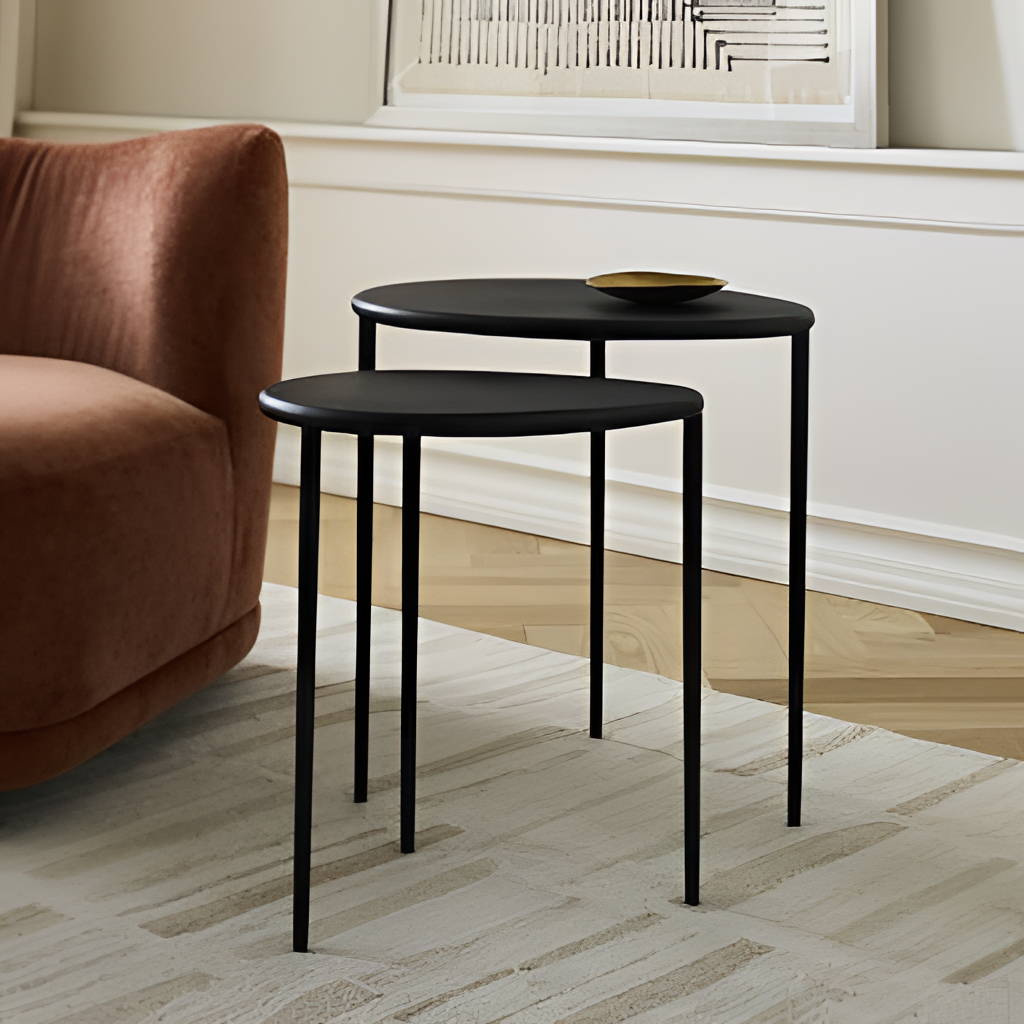
living room, metal nested tables, brown wood flooring, with chevron pattern, paint wallpaper, with solid pattern, contemporary